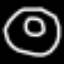
Label: donut